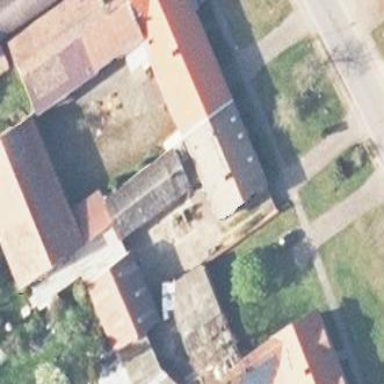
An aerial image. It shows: Building with gabled roof oriented along its length.